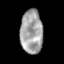
Tissue: skin
Cell type: Epithelial cells
Senescence score: 0.2744
Nuclear area (px): 961
Mean DAPI intensity: 162.068